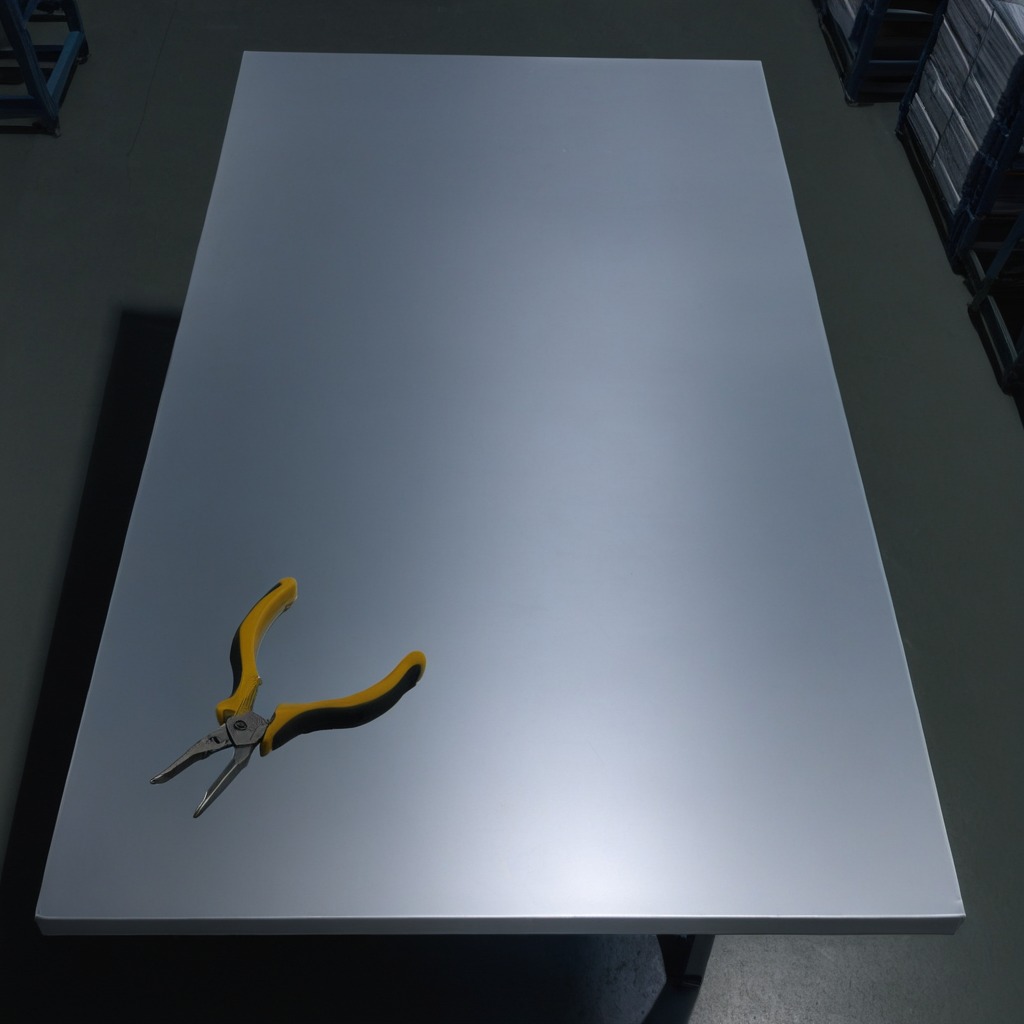
A plier is lying on the tabletop.